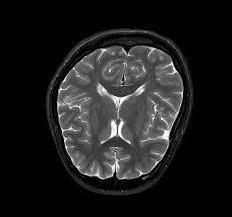
Label: notumor